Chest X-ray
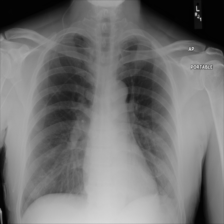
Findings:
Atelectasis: negative
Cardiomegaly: negative
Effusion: negative
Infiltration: negative
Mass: negative
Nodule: negative
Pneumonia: negative
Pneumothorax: negative
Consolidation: negative
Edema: negative
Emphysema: negative
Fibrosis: negative
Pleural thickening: negative
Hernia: negative